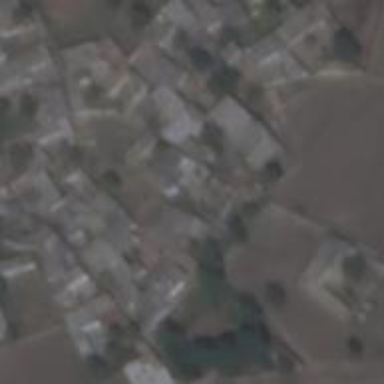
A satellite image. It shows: Village.